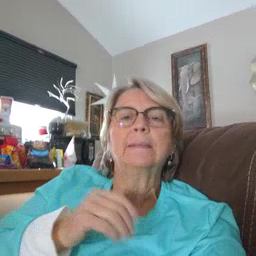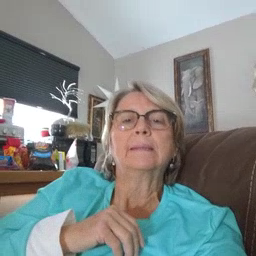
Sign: cat